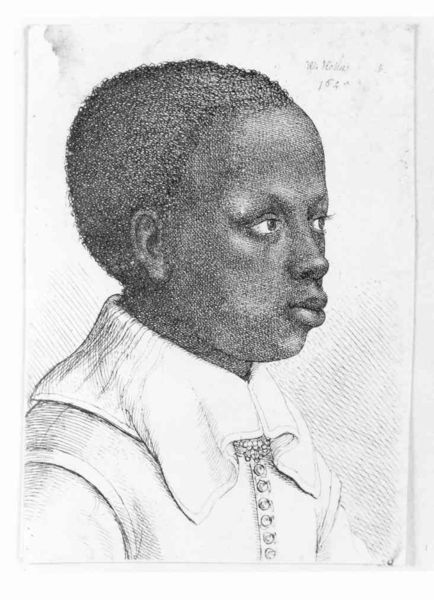
Titel: Junger Negerkopf
Künstler: Wenzel Hollar
Standort: Karlsruhe
Institution: Staatliche Kunsthalle Karlsruhe
Schlagwörter: dunkel, haut, kopf, mann, schatten, weiß, mädchen, ausschnitt, braun, frau, grau, haar, hell, kleid, köpfe, mund, nase, ohr, profil, schmuck, schwarz, skizze, stirn, zeichnung, blick, tuch, hemd, jacke, jung, arm, augen, bluse, falten, gesicht, kleidung, kragen, mensch, rahmen, bild, bildnis, hals, portrait, porträt, signatur, stamm, auge, gewand, haare, mantel, reich, stoff, kind, blatt, brosche, brustbild, kinn, knopf, kontrast, lippen, locken, ohren, potrait, rechts, renaissance, schulter, schultern, traurig, lächeln, farbig, schrift, seitlich, wangen, papier, man, studie, backen, afrika, kette, grafik, graphik, schattierung, linien, amerika, rand, ernst, datum, hinterkopf, junge, wange, knöpfe, dreiviertelprofil, jahreszahl, oberkörper, schick, weste, wimpern, unscharf, name, neger, keller, offen, knabe, buch, bub, druck, druckgraphik, schwarz weiss, druckgrafik, hochdruck, schraffur, radierung, schrafur, stich, seite, volk, kittel, bleistift, entwurf, krause, portrai, pupille, kurz, sonntag, kravatte, halbprofil, seitenprofil, afrikaner, dunkelhäutig, schwarzer, kraus, kraushaar, portät, sklave, halbporträt, mittelalter, knopfreihe, prinz, mönch, brauner, mohr, usa, dürer, privat, teuer, kupferstich, rillen, ornat, kolonialismus, kolonie, schwaz, gouache, tiefdruck, forschend, lipen, afrikanisch, gelockt, negroid, kräusel, farbiger, bleifstift, vereinigte staaten, afro, unterdrückung, ethnologie, negerin, wenzel, kollonialismus, afroamerikaner, eingeborener, dicke lippen, signautr, zeichunng, 19. jahrhundert, 18. jahrhundert, 1600, 15, 15. jahrhundert, 1621, w, wenzel hollar, hollar, ezichnung, plattenrand, nieger, seitlich#datierung, dunkelhäutiog, zeichenung, afrikanscih, mohrenkind, negroif, klosterschüler, schwarzafrikaner, molatte, negerlein, arikaner, person of collour